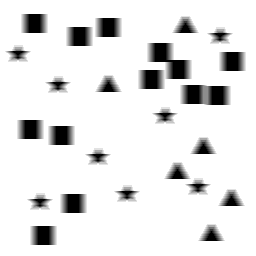
Squares: 13
Triangles: 6
Stars: 8
Total shapes: 27